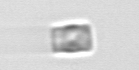
Label: Bacillariophyceae_morphotype1